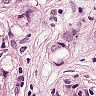
Metastatic tissue present: yes